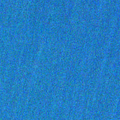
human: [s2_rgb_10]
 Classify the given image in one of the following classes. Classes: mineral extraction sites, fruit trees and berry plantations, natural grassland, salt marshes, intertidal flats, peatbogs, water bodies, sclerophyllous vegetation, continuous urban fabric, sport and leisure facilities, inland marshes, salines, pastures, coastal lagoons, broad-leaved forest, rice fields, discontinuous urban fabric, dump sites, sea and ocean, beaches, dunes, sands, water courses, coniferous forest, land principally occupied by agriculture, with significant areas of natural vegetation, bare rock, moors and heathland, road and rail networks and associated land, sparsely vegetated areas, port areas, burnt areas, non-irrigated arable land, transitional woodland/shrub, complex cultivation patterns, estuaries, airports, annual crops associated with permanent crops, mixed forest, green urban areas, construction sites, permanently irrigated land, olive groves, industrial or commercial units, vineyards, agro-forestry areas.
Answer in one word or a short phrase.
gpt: sea and ocean